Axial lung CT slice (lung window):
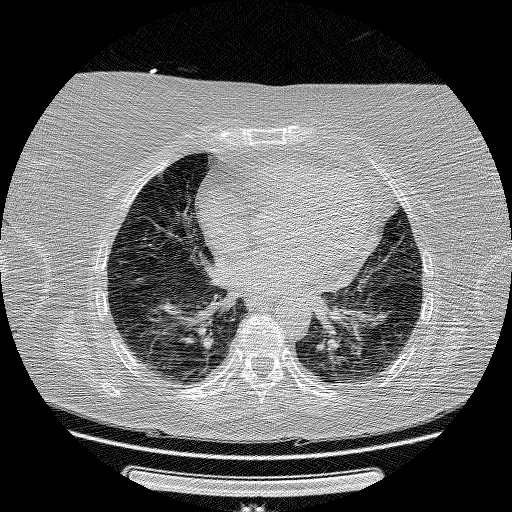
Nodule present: no